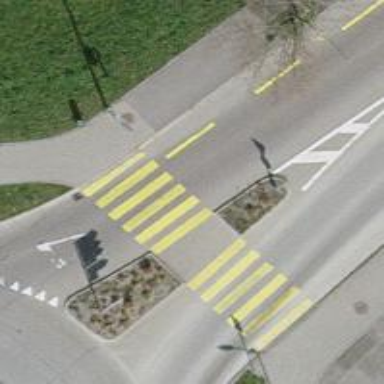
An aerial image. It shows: Uncontrolled zebra crossing on the road.